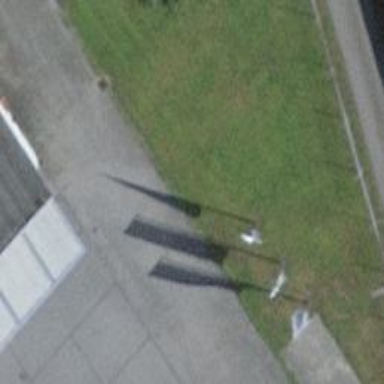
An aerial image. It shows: Flagpole structure.